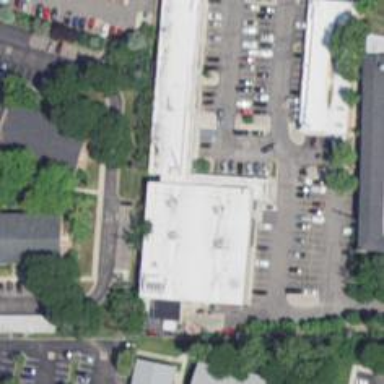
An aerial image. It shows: Supermarket.